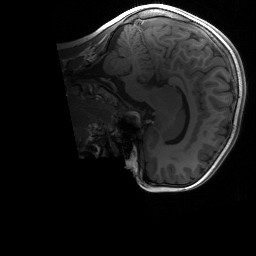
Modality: T1w
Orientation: sagittal
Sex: male
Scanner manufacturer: siemens
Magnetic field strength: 3 T
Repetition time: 1.9 s
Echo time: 0.00243 s